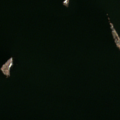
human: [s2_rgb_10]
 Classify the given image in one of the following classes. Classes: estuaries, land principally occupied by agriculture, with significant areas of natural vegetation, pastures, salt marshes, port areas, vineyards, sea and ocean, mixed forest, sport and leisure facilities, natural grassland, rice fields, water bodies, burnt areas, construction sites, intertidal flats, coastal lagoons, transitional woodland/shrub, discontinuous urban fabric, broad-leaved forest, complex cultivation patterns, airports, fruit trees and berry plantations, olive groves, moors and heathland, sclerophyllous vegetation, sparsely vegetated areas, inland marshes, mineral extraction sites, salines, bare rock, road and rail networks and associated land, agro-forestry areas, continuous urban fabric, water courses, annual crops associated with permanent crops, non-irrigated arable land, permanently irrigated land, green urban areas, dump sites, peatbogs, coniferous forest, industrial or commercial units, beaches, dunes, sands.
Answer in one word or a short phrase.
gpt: sea and ocean